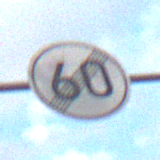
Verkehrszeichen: EndeGeschwindigkeit60
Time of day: SunriseSunset
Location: Outdoor (Nature)
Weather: PartlyCloudy
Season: NotSpecified
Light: Natural